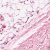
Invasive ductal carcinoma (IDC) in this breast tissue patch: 0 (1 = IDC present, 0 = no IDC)